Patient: sex M, age 24
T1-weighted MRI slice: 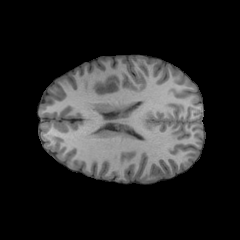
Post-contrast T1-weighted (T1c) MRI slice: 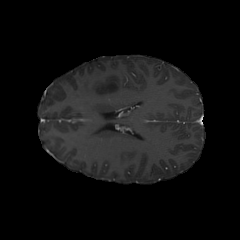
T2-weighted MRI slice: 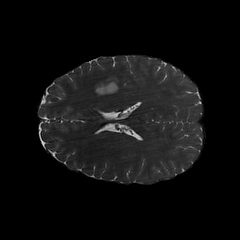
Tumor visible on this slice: yes
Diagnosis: Astrocytoma, IDH-mutant
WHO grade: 2